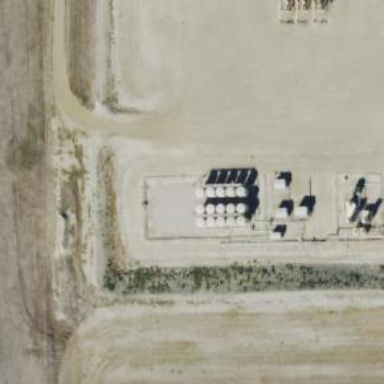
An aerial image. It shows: Storage tank with man-made structure.